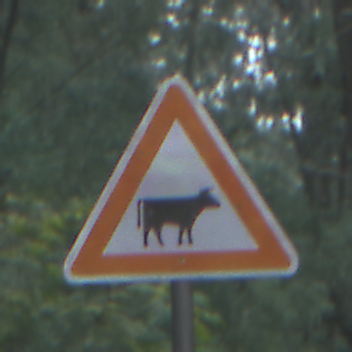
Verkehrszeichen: ViehtriebLinks
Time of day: SunriseSunset
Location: Outdoor (Nature)
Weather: NotSpecified
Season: Autumn
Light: Natural